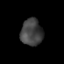
Tissue: prostate
Cell type: T cells
Senescence score: 0.3535
Nuclear area (px): 569
Mean DAPI intensity: 66.798